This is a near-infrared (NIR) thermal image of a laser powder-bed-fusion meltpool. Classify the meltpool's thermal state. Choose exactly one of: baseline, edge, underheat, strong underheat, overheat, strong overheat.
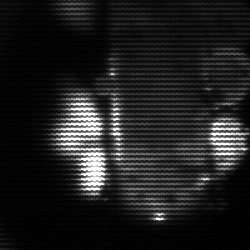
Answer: strong underheat